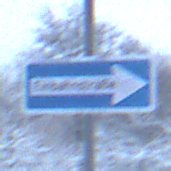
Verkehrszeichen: EinbahnstrasseRechtsweisend
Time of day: Midday
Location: Outdoor (Nature)
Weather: Overcast
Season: Winter
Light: Natural